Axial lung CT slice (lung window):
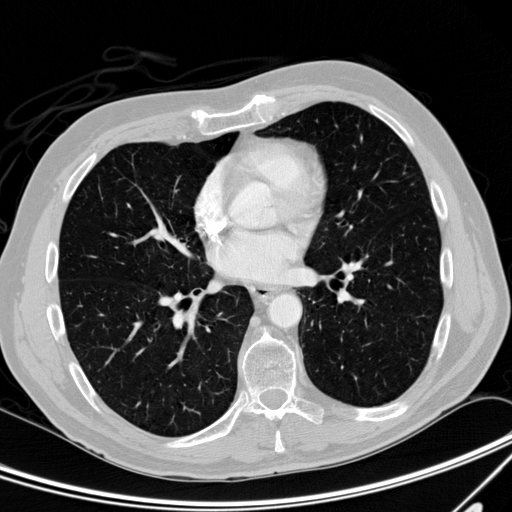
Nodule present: no